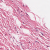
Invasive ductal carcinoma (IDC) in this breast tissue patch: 0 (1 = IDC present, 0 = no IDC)